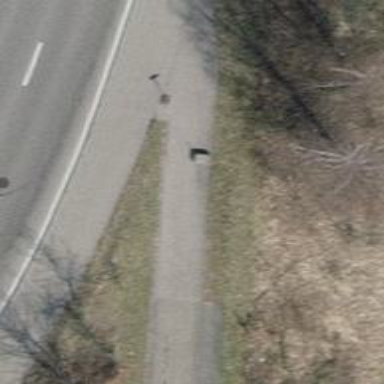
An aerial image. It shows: Block barrier.